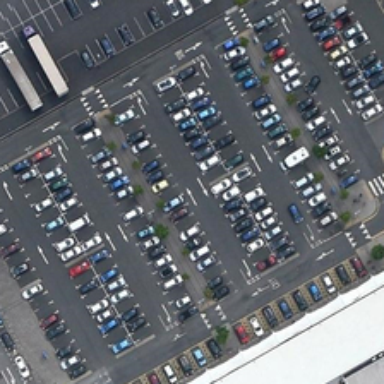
Many cars are parked in a large parking lot .